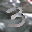
Label: 3